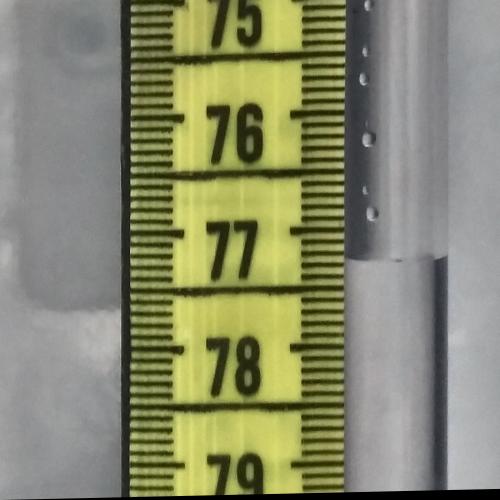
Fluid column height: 77.3 cm